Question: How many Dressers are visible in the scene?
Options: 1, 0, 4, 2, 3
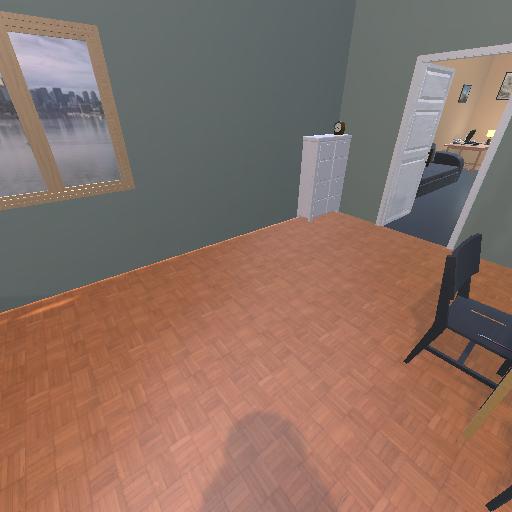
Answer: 1